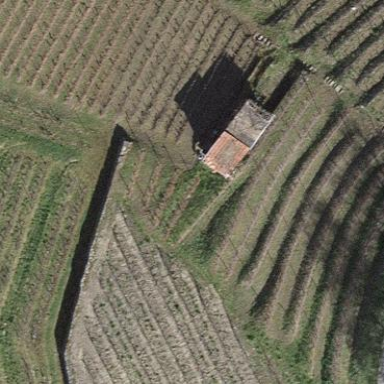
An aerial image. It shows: Vineyard growing grapes.